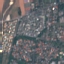
Land use / land cover: Residential